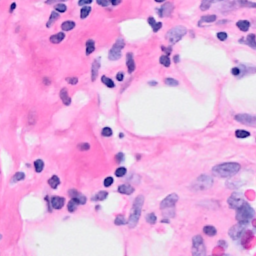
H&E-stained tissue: Breast